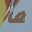
Label: 6